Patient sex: M
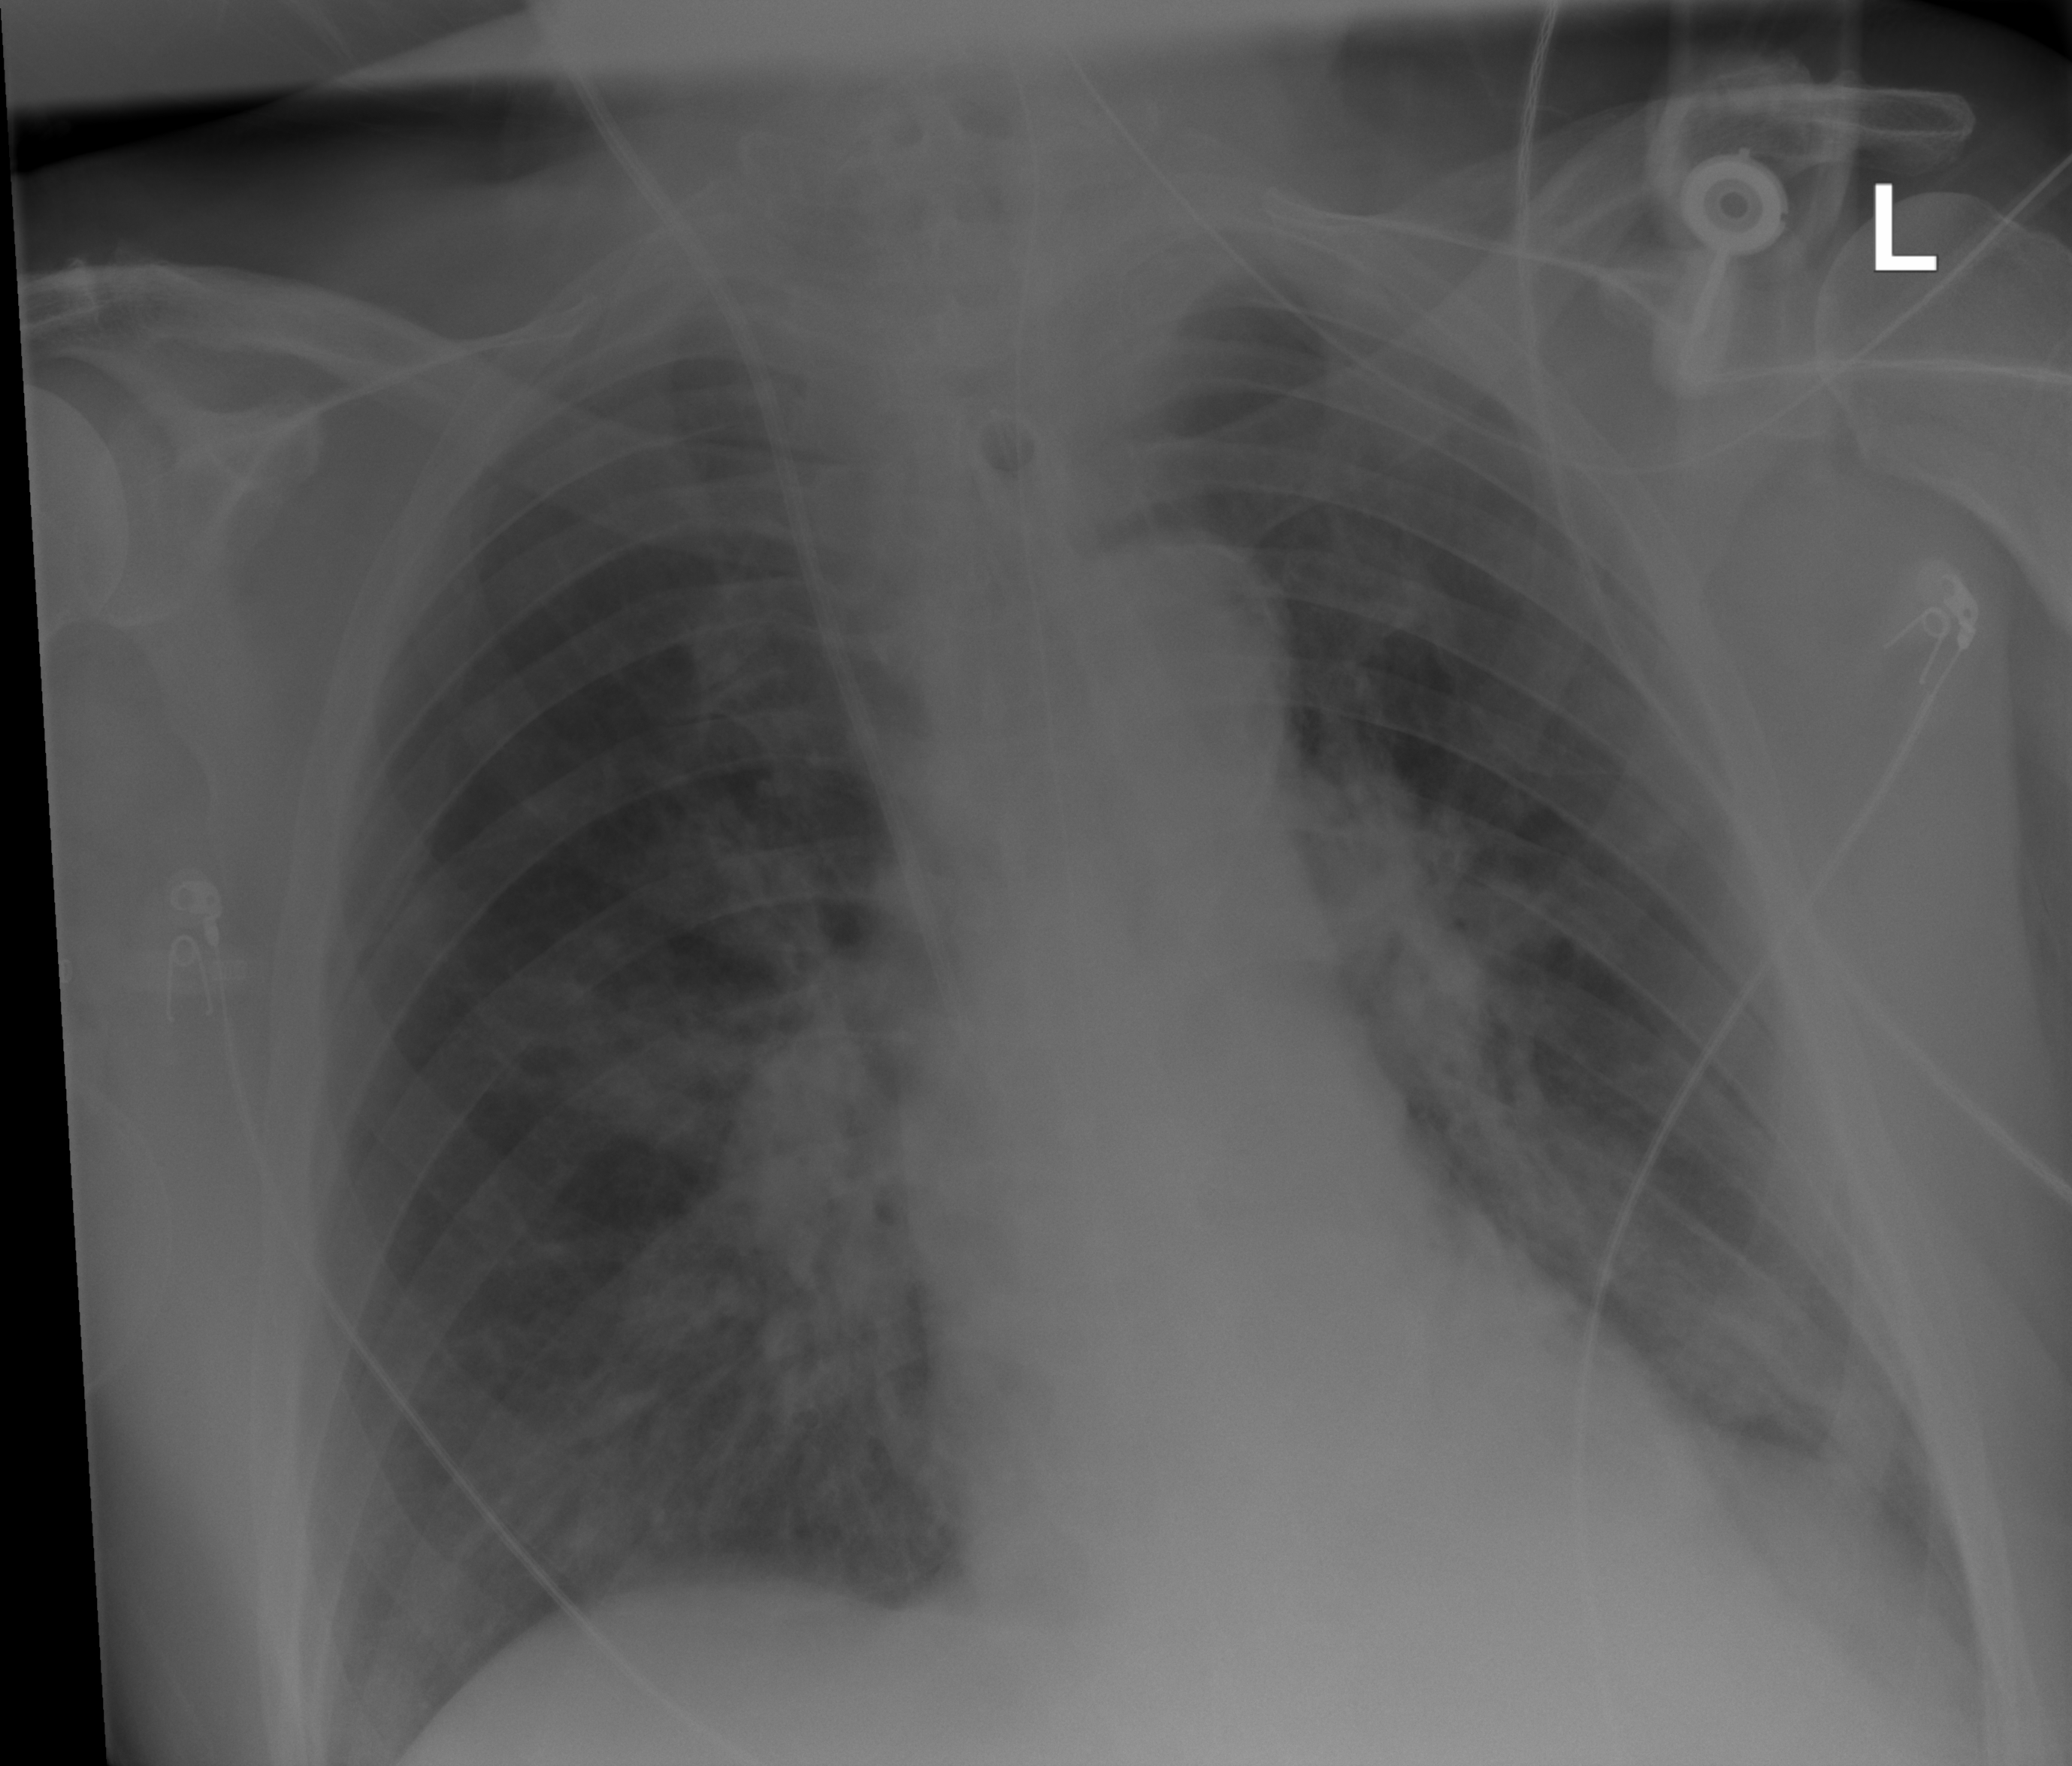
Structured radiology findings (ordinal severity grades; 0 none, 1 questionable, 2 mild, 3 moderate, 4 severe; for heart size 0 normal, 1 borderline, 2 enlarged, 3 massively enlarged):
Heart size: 2
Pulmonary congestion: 0
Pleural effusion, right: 0
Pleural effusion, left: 2
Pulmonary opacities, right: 2
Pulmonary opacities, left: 3
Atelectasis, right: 0
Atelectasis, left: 2